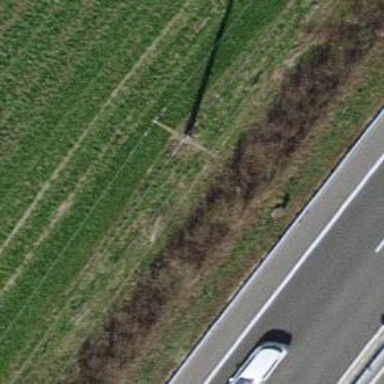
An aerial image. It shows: Minor power line with three cables.